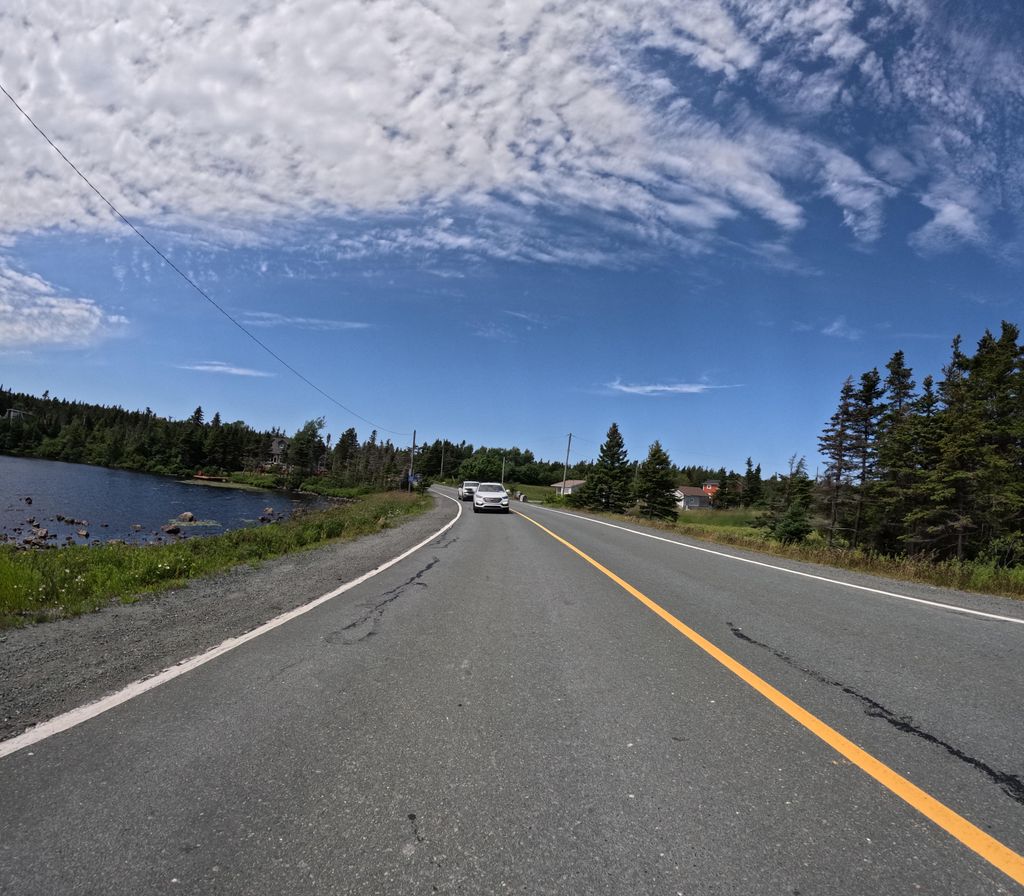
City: st_johns